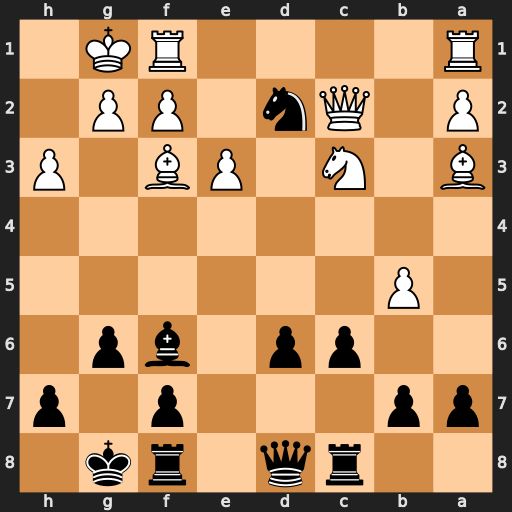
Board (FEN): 2rq1rk1/pp3p1p/2pp1bp1/1P6/8/B1N1PB1P/P1Qn1PP1/R4RK1
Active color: b
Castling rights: -
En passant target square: -
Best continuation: Nxf3+ gxf3 cxb5